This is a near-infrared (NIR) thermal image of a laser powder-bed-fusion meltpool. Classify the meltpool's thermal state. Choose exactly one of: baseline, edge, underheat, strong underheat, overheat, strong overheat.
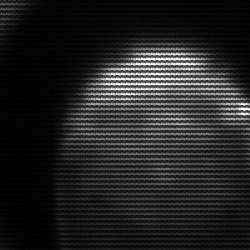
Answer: edge